Interaction volume radius: 5 \u00c5
Interaction volume height: 15 \u00c5
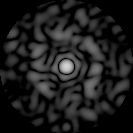
Disorder parameter: 0.7842